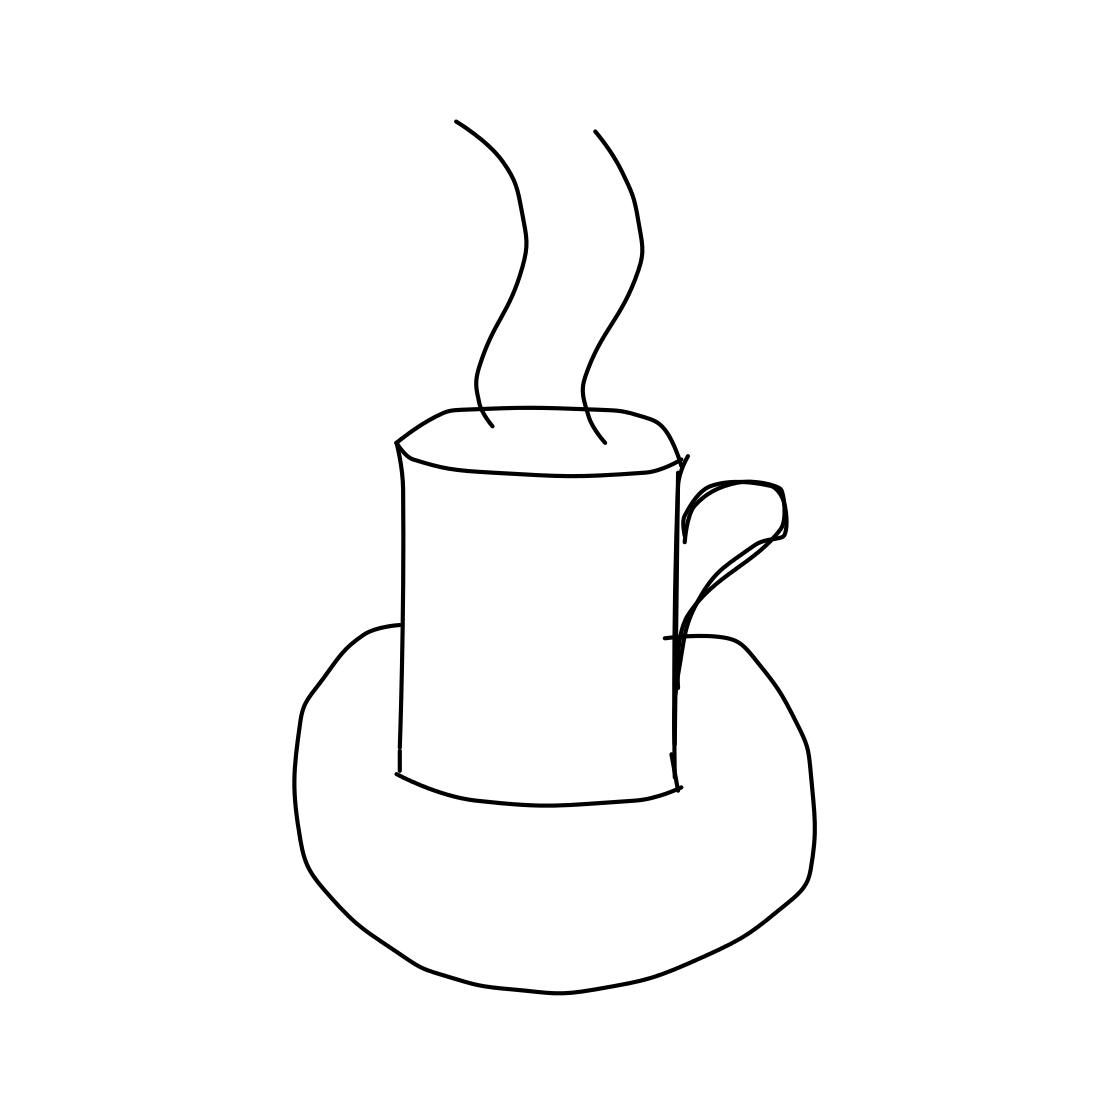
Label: cup